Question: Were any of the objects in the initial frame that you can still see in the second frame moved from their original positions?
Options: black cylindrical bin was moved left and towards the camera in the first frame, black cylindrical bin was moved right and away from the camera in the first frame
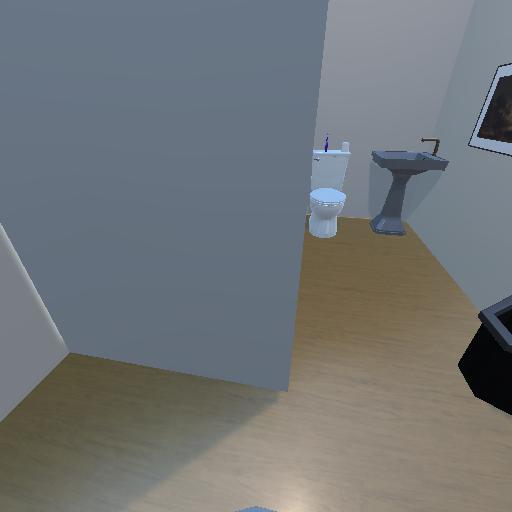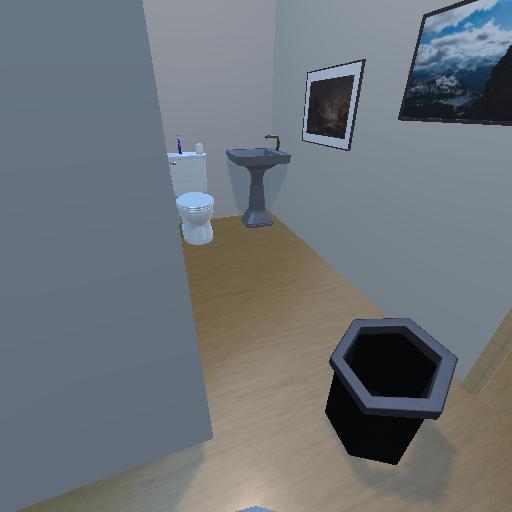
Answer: black cylindrical bin was moved left and towards the camera in the first frame